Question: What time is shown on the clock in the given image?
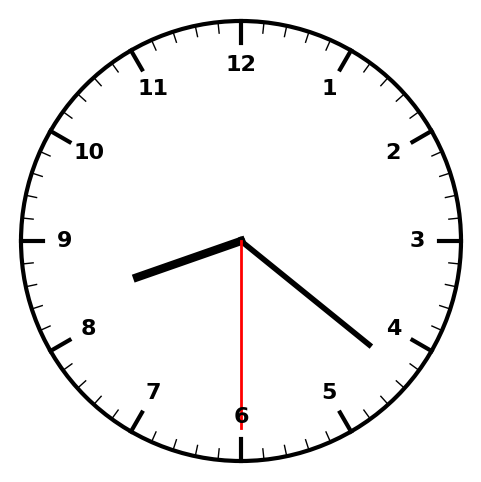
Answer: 08:21:30